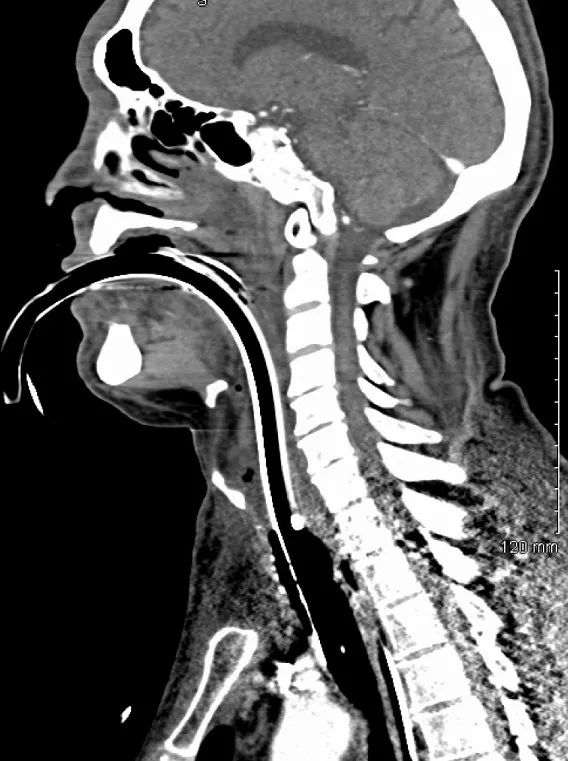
Extensive neck and upper torso edema.
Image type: radiology (ct)